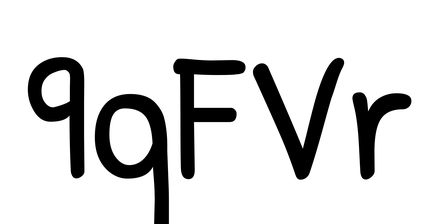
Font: PatrickHand-Regular